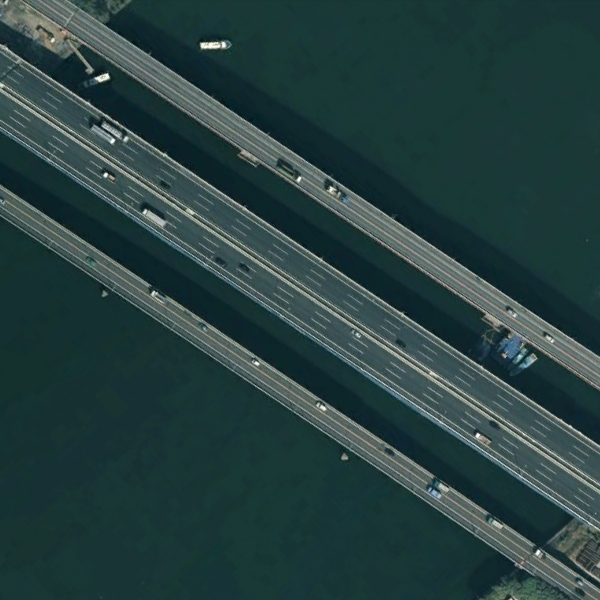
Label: Bridge